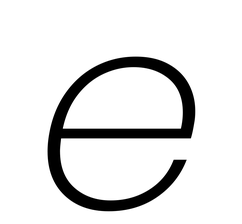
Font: Poppins-ExtraLightItalic